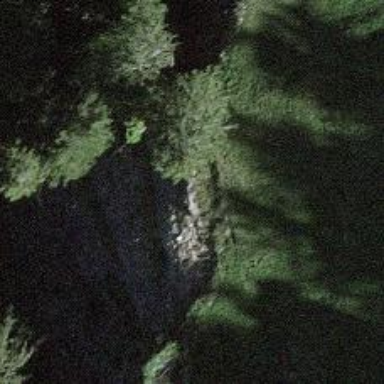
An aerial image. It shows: Natural cliff.